Question: I have a problem with the font color of the second email sent to a gmail address. I have the following syntax:
'''
<p style="color:white">Dear Sir/Madam</p>
'''
But in the next email, it adds a new span around the text forbidding me to control the style:
'''
<p style="color:white"><span class="im">Dear Sir/Madam</span></p>
'''
The problem is similar to the following question:
<URL>
However, in my case it is adding a span instead of just adding a class and therefore forbidding from adjusting the color. I tried using a different color (#FFFFFE) as well as !important but didn't solve the issue. As far as I know, CSS3 won't assist me as well since most things are not allowed in gmail.
How can I avoid having this span in my emails?
Attached an image that shows the color was overridden through !important but still appears purple.

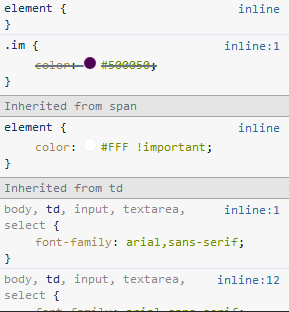
Answer: using inline styles, other styles are not accepted if more simply